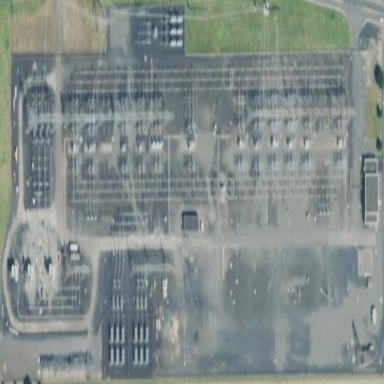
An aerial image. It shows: There is distribution substation enclosed by fence.